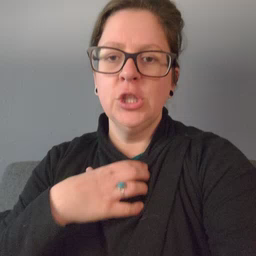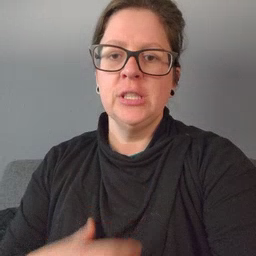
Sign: hungry